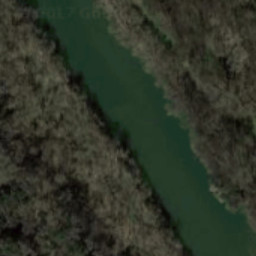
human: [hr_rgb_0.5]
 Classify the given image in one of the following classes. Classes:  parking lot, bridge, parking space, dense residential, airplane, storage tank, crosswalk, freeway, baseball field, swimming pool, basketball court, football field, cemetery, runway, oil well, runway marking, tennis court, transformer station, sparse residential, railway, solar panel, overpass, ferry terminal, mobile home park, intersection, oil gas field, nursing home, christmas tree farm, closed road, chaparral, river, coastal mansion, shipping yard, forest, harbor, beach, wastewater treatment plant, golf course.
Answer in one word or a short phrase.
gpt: river